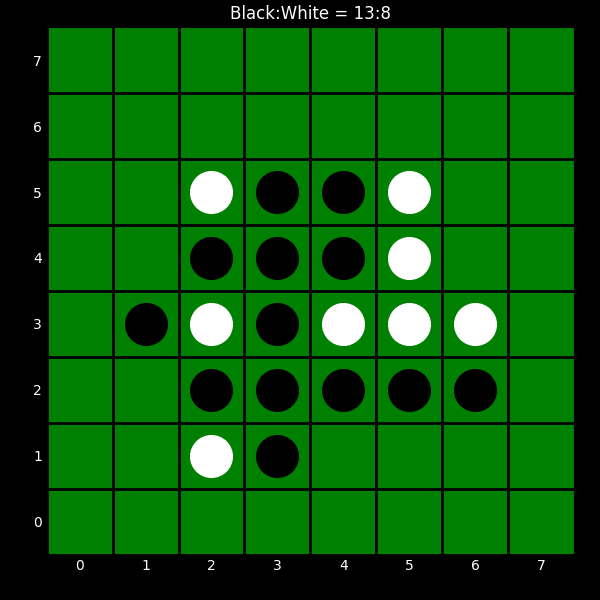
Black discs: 13
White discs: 8